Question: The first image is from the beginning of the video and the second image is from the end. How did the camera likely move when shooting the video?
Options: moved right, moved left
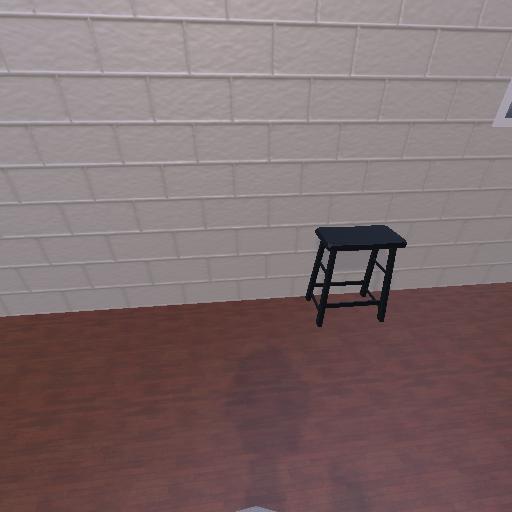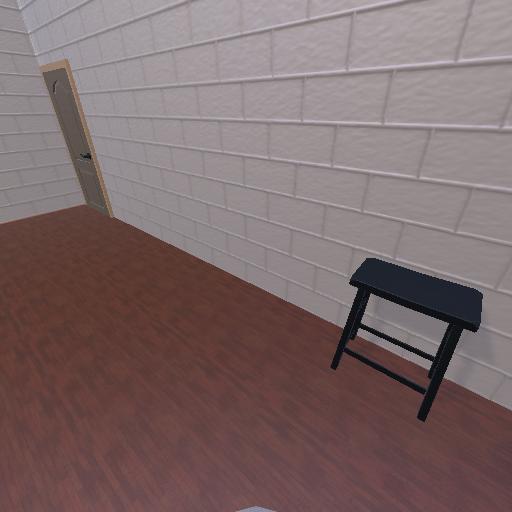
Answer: moved right